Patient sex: M
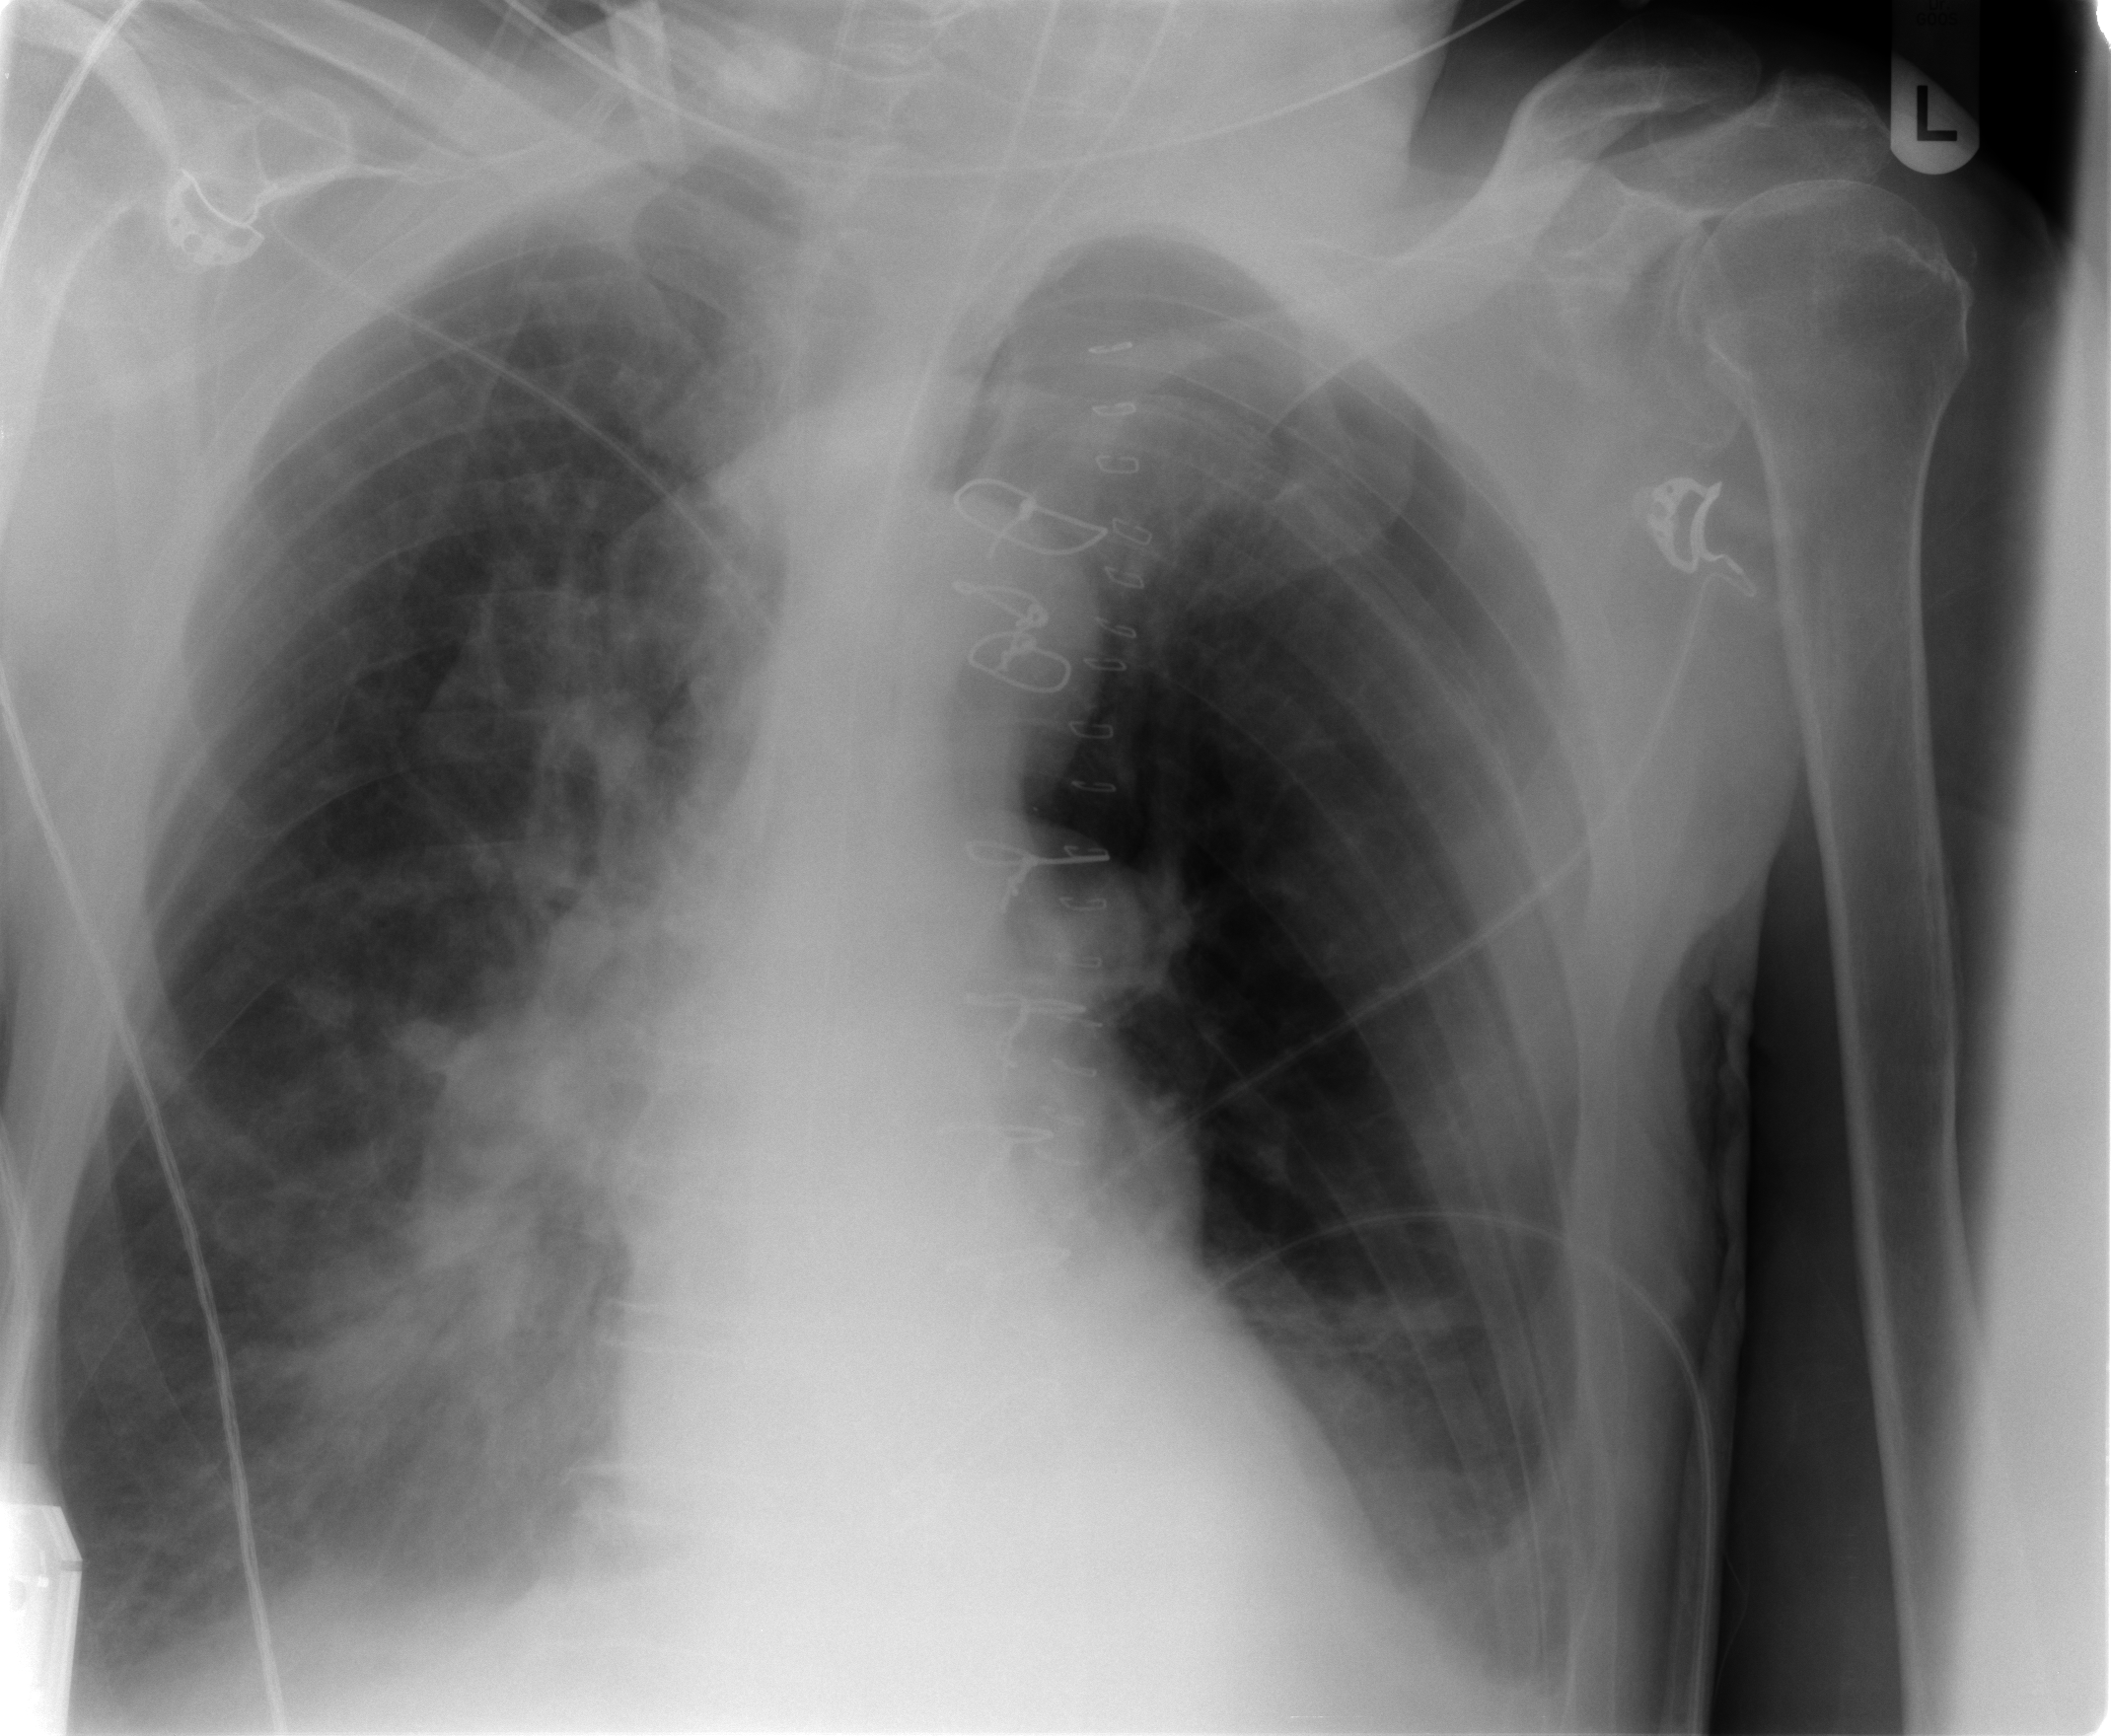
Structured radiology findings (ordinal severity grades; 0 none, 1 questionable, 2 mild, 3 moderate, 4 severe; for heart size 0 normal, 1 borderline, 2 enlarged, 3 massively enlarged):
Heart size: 0
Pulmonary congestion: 2
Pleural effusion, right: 1
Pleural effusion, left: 1
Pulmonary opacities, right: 2
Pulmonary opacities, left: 0
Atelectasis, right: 2
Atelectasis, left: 2